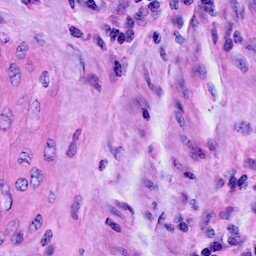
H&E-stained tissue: Cervix